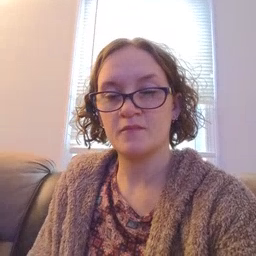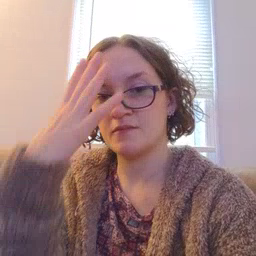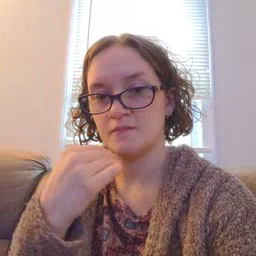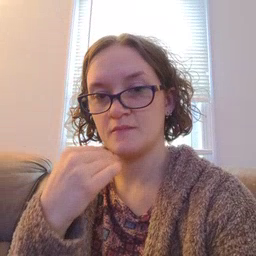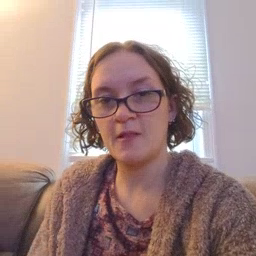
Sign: sleep